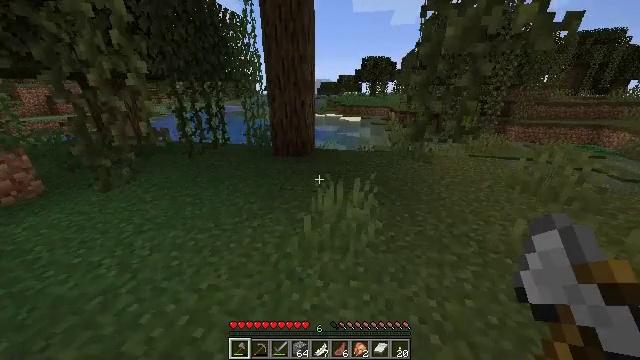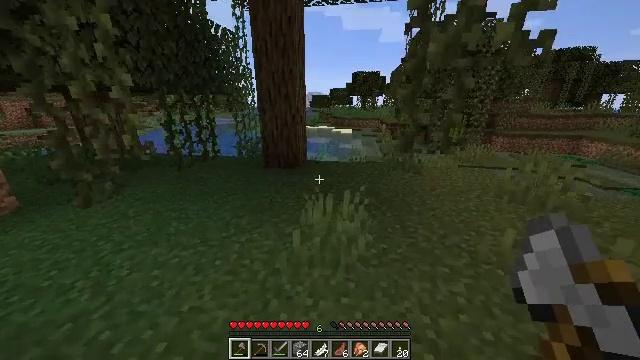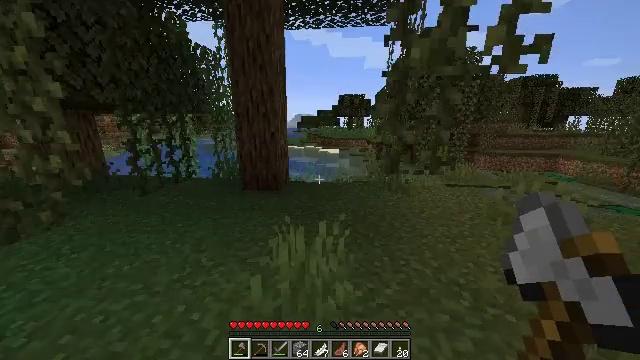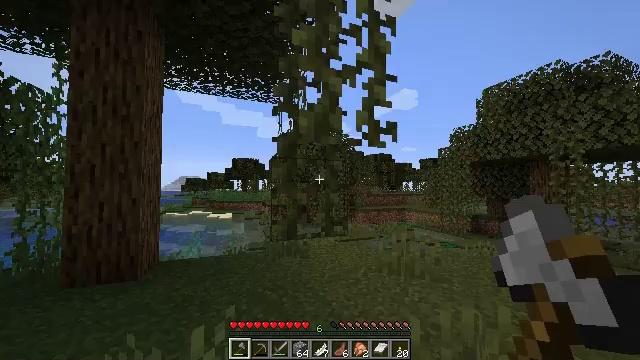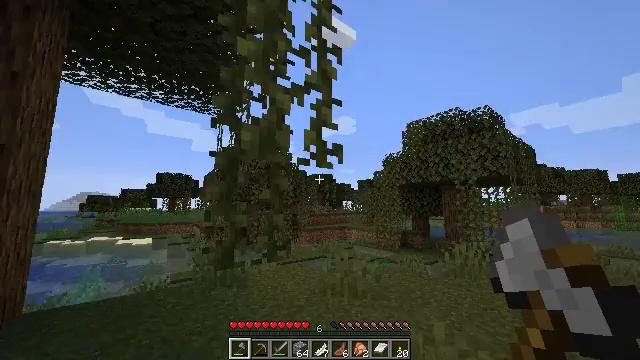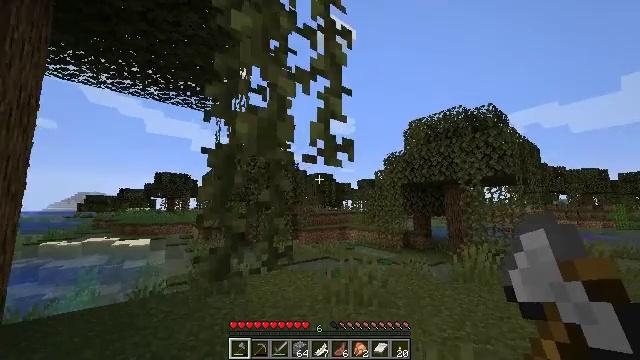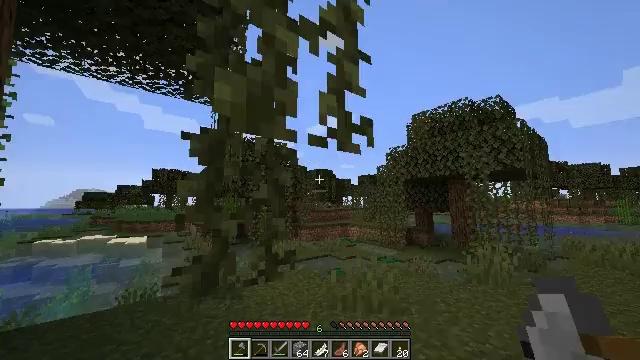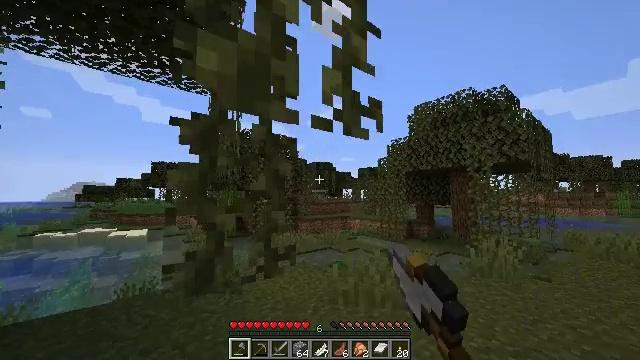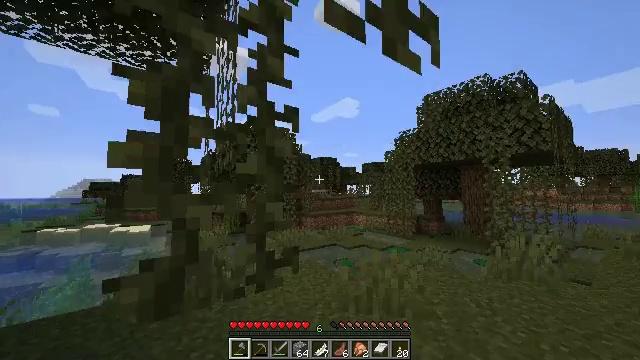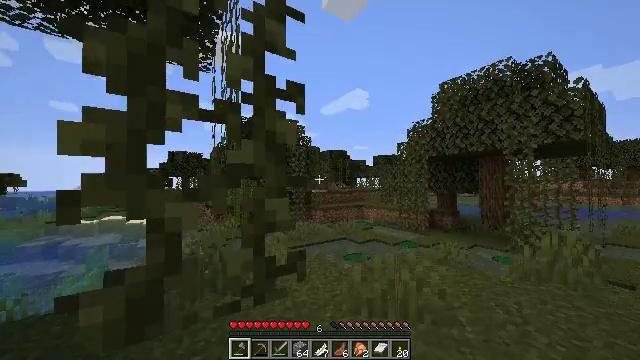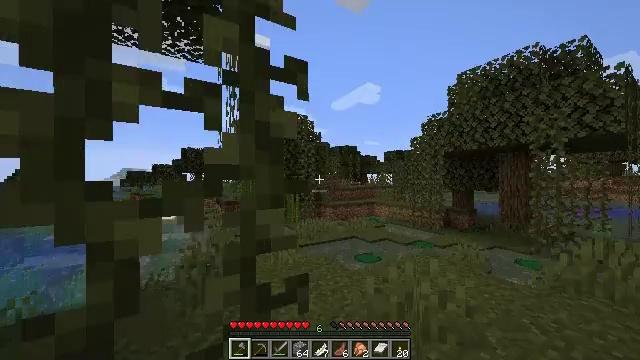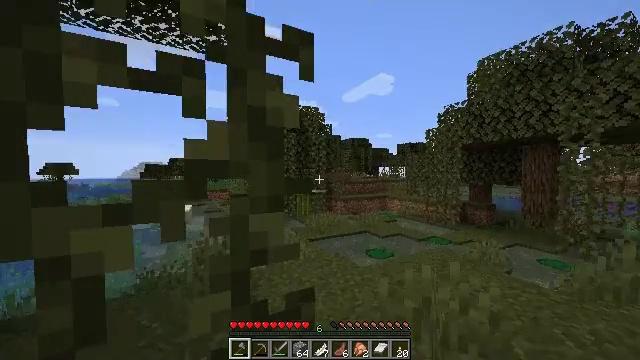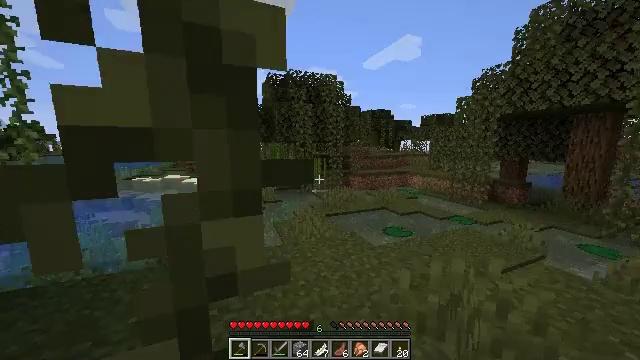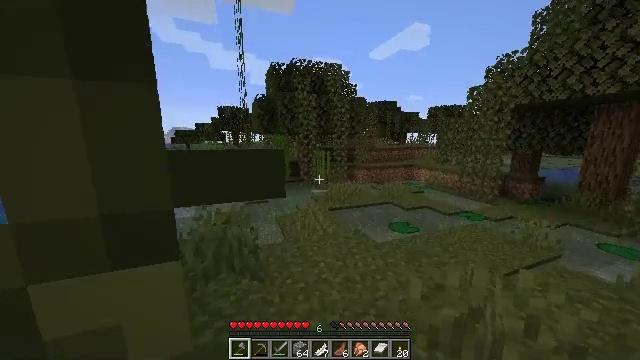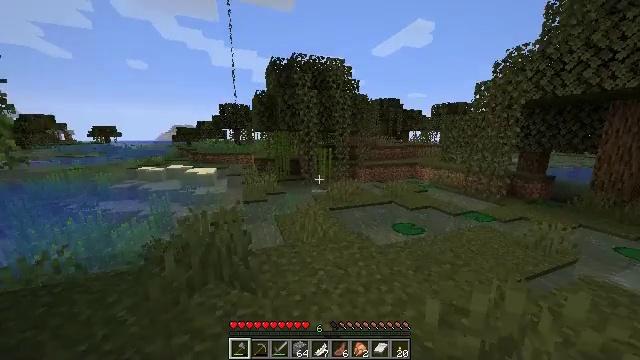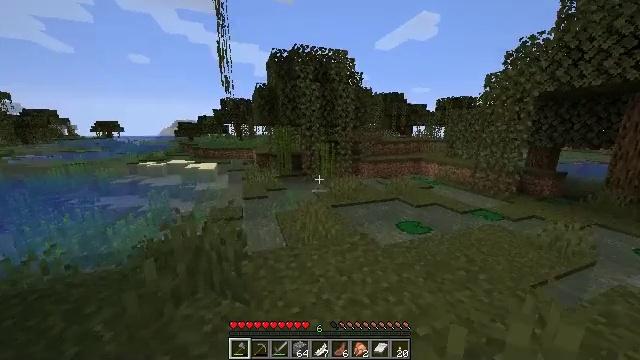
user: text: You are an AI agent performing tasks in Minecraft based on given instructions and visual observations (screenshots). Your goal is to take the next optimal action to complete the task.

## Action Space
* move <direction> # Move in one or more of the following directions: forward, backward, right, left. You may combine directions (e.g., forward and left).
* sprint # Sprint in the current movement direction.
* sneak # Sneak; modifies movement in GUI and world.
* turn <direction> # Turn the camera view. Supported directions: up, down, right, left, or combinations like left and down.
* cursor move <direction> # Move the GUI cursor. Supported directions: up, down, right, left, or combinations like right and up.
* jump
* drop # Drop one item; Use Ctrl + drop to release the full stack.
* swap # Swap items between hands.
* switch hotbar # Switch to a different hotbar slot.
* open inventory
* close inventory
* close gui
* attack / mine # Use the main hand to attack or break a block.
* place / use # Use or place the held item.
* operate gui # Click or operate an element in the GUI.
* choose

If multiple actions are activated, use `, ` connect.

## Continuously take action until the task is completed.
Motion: motion action
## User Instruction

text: Collect sugar cane near water sources.
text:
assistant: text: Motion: move forward, turn right and up
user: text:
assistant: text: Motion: move forward, turn right and up
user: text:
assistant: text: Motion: move forward, turn right and up
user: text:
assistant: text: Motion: move forward, turn right and up
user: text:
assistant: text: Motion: move forward
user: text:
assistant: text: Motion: move forward, turn down, attack / mine
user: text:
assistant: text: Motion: move forward, turn down, attack / mine
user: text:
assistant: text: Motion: move forward, turn left and down, attack / mine
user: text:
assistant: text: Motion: move forward, turn left and down, attack / mine
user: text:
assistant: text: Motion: move forward, turn left
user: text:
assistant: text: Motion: move forward, turn left and down
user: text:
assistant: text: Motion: move forward, turn left and down
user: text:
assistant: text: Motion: move forward, turn left and down, attack / mine
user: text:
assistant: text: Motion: move forward, attack / mine
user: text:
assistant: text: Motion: move forward, turn down, attack / mine
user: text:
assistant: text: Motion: move forward, turn down, attack / mine
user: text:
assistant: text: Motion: move forward, turn left and down
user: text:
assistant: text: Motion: move forward, turn left and down
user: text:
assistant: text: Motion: move forward, turn left and down, attack / mine
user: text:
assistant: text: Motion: move forward, turn down, attack / mine
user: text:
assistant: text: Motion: move forward, attack / mine
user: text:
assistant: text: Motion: move forward, attack / mine
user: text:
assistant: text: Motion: move forward
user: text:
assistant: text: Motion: move forward
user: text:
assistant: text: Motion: move forward
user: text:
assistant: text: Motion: move forward
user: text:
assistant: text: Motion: move forward and move right
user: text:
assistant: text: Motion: move forward and move right, turn left and down
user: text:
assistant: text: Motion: move forward and move right
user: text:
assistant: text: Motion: move forward and move right